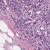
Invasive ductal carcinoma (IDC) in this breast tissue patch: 1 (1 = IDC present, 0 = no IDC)